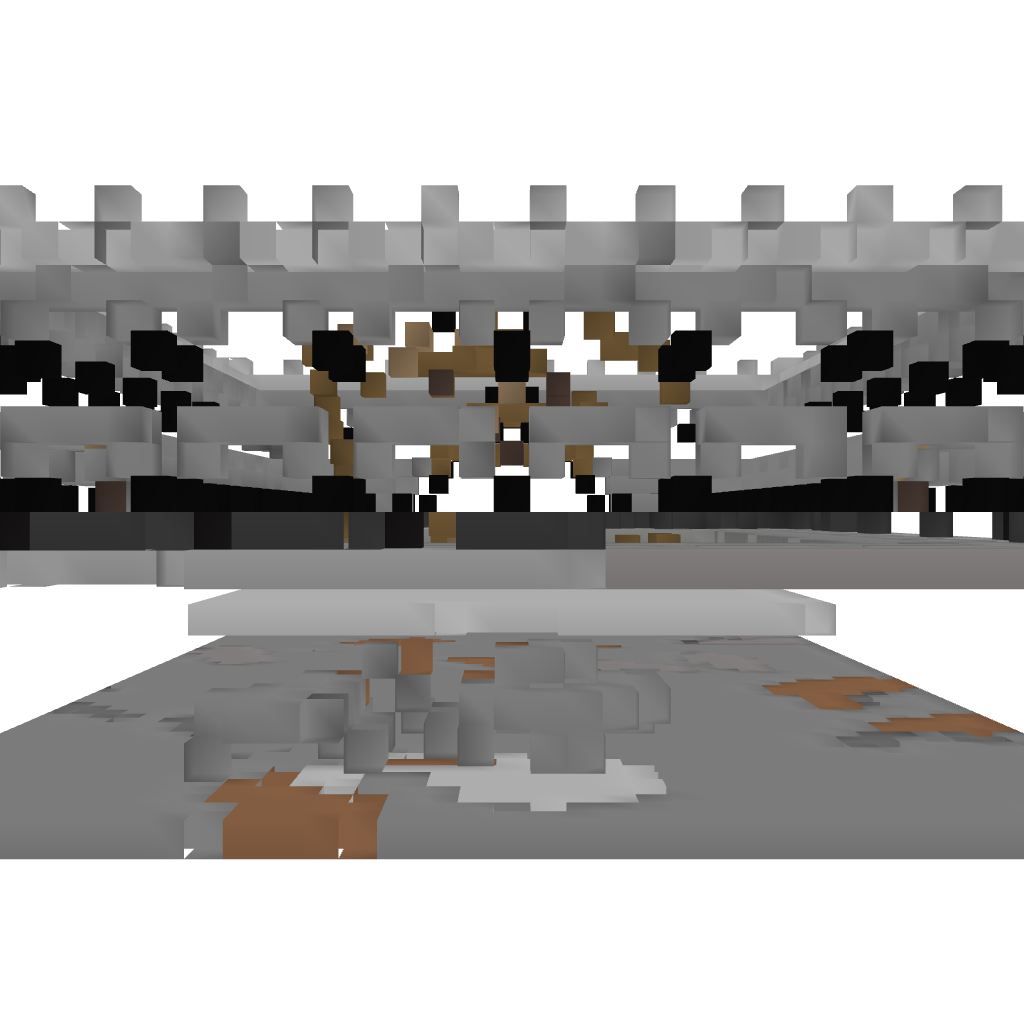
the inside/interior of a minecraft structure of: Agility arena